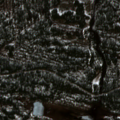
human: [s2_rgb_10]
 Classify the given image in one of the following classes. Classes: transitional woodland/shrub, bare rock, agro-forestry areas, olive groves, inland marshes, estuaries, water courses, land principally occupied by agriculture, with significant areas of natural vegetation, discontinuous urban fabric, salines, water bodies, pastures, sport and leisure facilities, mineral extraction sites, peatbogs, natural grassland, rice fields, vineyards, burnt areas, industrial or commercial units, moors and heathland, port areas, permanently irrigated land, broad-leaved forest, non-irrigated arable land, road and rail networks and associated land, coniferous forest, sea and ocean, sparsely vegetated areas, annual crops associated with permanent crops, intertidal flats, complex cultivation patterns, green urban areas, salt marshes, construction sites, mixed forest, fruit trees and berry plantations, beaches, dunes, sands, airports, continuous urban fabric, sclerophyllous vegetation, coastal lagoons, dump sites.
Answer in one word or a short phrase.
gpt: coniferous forest, mixed forest, transitional woodland/shrub